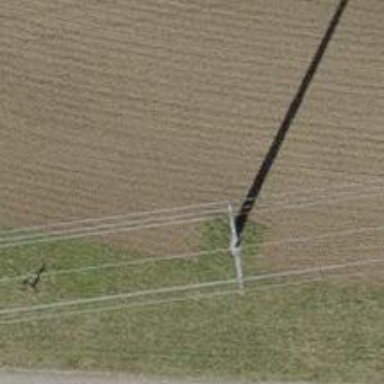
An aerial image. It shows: Concrete power pole.